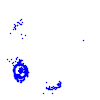
Particle: electron